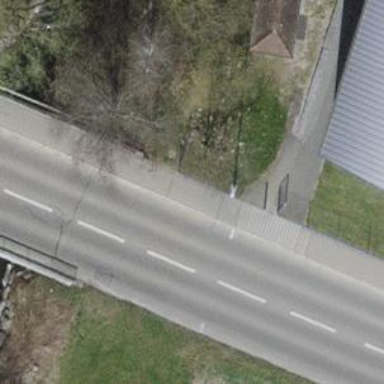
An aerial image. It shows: Sidewalk.